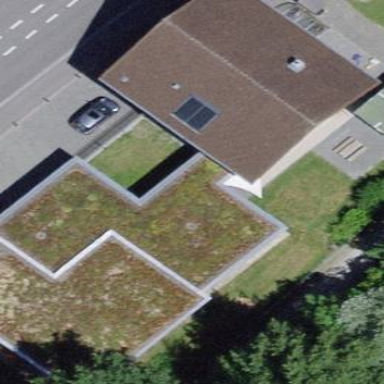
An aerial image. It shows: Kindergarten building.